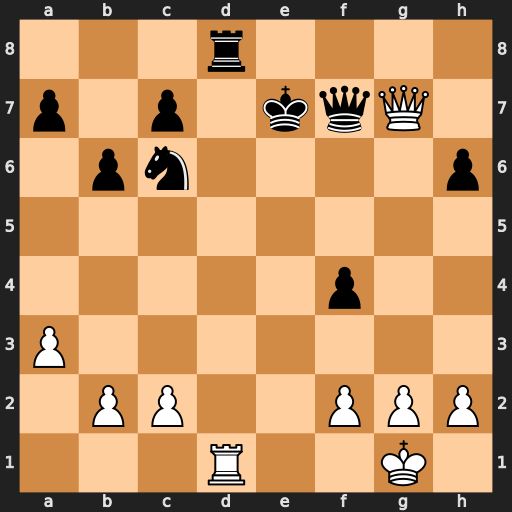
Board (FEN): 3r4/p1p1kqQ1/1pn4p/8/5p2/P7/1PP2PPP/3R2K1
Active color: w
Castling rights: -
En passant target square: -
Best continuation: Re1+ Kd7 Qxf7+